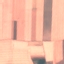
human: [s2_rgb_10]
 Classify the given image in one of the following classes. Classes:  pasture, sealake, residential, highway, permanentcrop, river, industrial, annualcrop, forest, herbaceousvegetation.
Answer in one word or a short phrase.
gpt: AnnualCrop